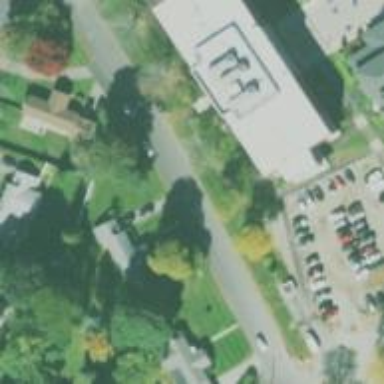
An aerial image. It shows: School building.